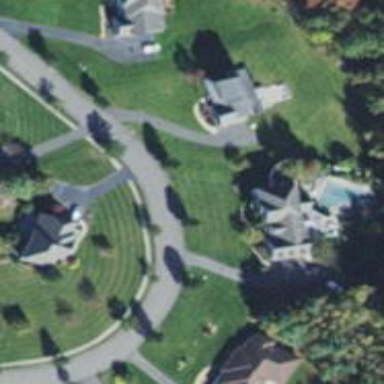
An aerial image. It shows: Driveway leading to service road.